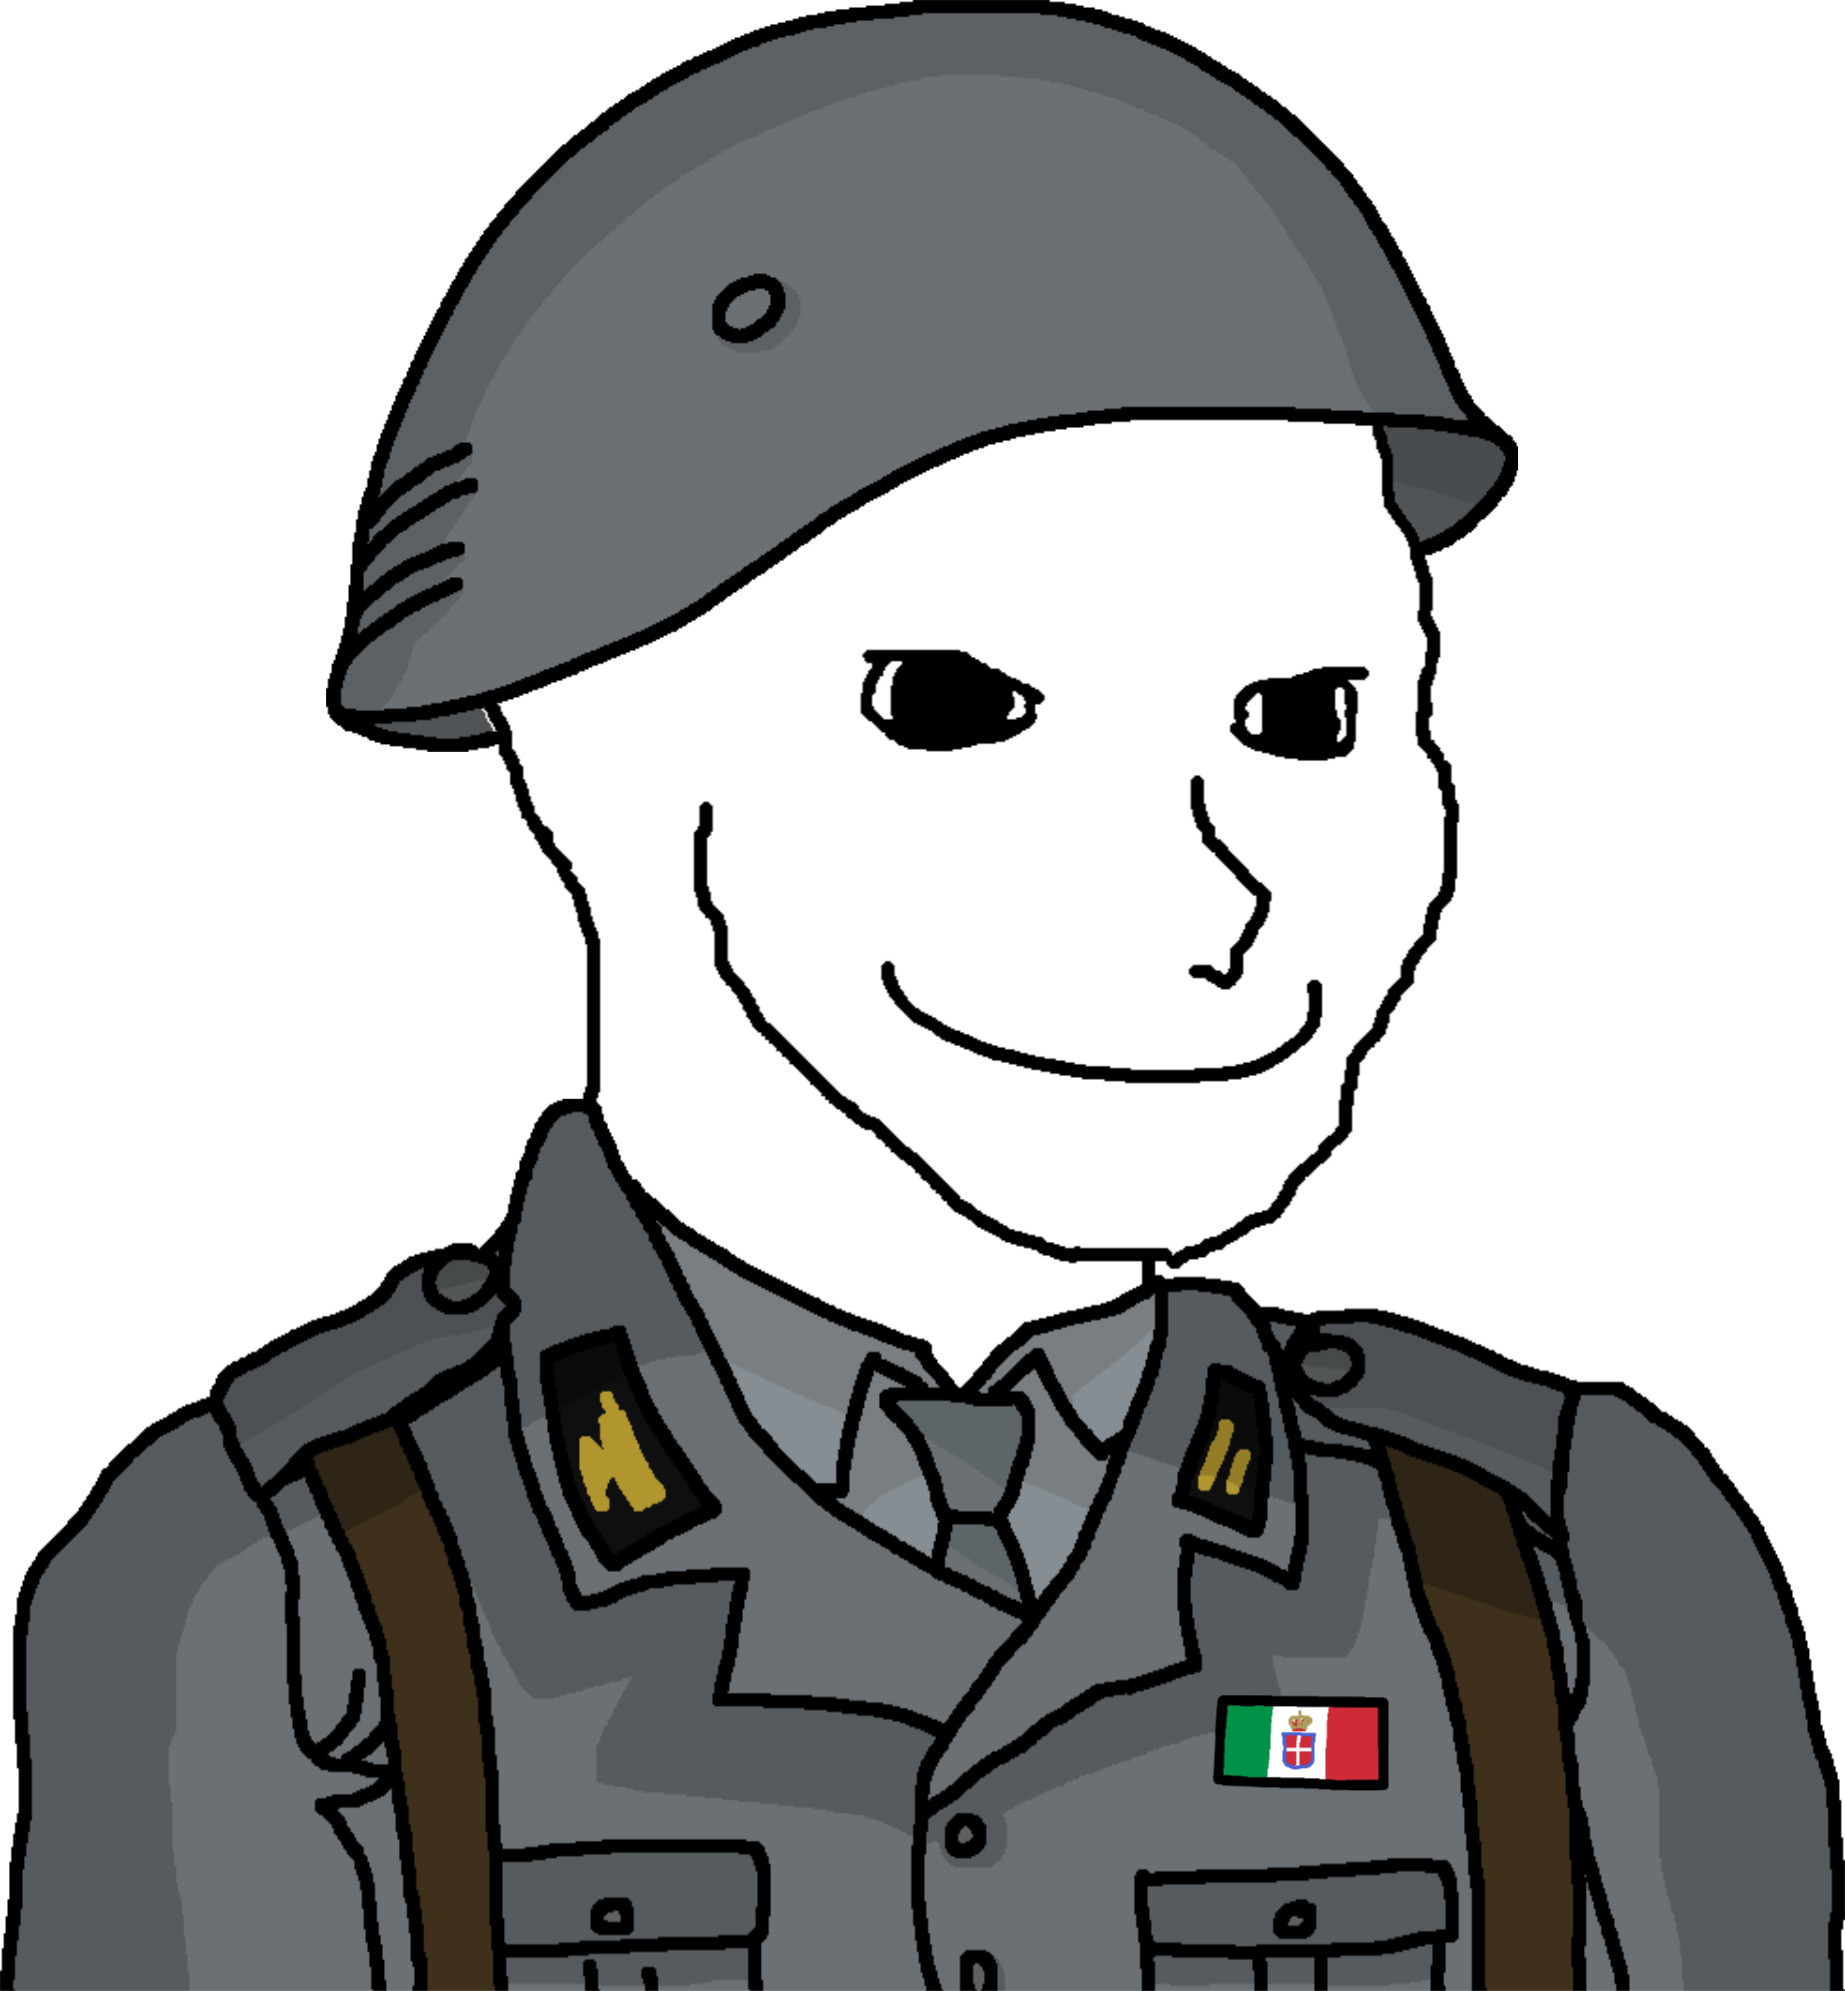
Label: 5_Oomer